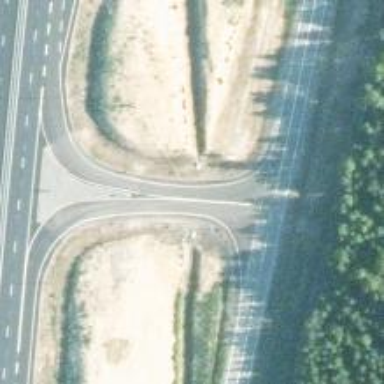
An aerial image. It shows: Trunk link highway.